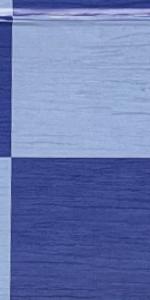
Label: Empty